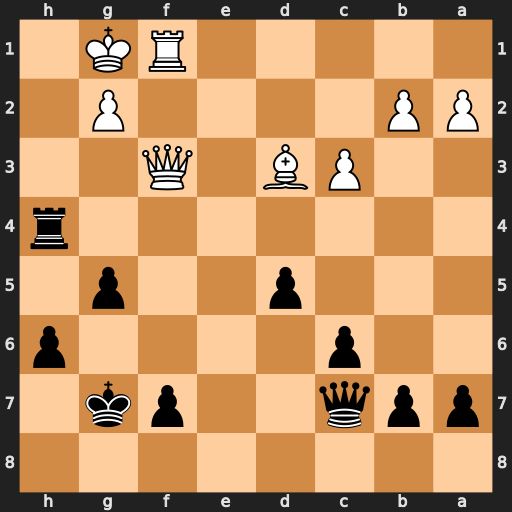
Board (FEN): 8/ppq2pk1/2p4p/3p2p1/7r/2PB1Q2/PP4P1/5RK1
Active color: b
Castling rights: -
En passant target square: -
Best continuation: Qh2+ Kf2 Rf4